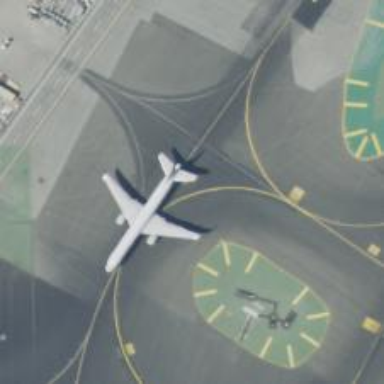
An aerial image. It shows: Asphalt taxiway at the airport.